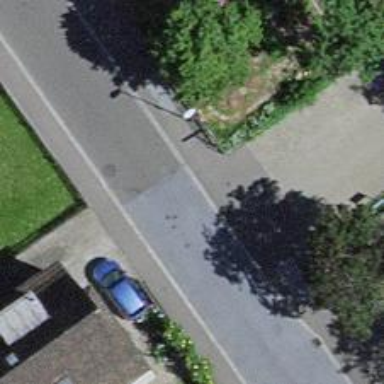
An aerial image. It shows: Uncontrolled zebra crossing on the road.